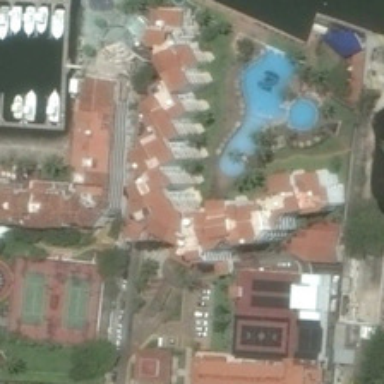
Some buildings with green trees are near a port with some boats .